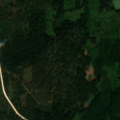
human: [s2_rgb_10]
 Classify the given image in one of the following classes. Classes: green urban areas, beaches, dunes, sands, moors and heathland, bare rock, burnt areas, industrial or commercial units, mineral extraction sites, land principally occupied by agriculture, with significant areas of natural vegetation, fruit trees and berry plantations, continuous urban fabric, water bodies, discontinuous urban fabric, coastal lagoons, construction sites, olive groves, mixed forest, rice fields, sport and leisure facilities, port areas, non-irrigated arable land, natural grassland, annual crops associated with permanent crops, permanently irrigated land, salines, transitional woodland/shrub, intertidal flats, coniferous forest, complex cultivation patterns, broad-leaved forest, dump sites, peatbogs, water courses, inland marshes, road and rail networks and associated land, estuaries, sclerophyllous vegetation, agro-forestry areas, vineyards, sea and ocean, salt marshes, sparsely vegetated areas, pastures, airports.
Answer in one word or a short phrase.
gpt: complex cultivation patterns, coniferous forest, mixed forest, transitional woodland/shrub